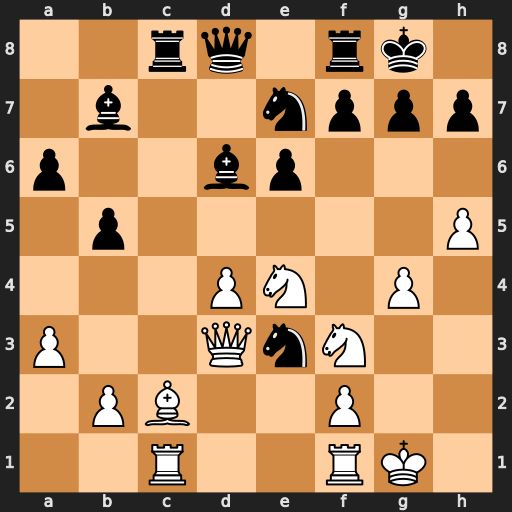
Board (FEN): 2rq1rk1/1b2nppp/p2bp3/1p5P/3PN1P1/P2QnN2/1PB2P2/2R2RK1
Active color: w
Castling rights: -
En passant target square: -
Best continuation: Nf6+ Kh8 Qxh7#